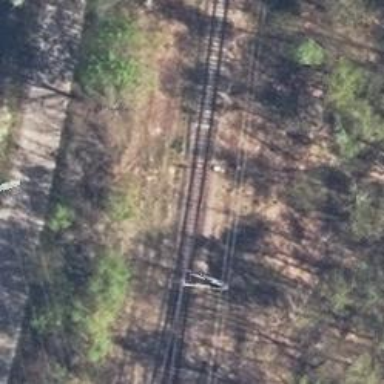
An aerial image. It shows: Railway switch.